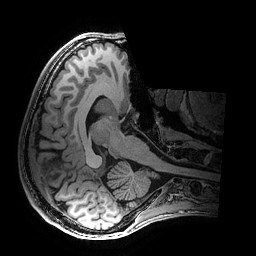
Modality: T1w
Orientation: axial
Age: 23
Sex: male
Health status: healthy
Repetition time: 2.53 s
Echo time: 0.0034 s